Question: As described in <URL> to obtain what looks like this: .
I am not clear about the correct and the best way to achieve intersection of multiple clip paths in an SVG. I wasn't able to find much information about this on the web except <URL> though it renders the expected result on Firefox 5, Chrome and IE. Is there something wrong with the SVG? Or even if it is correct, is there a simpler/better way to achieve the intersection?
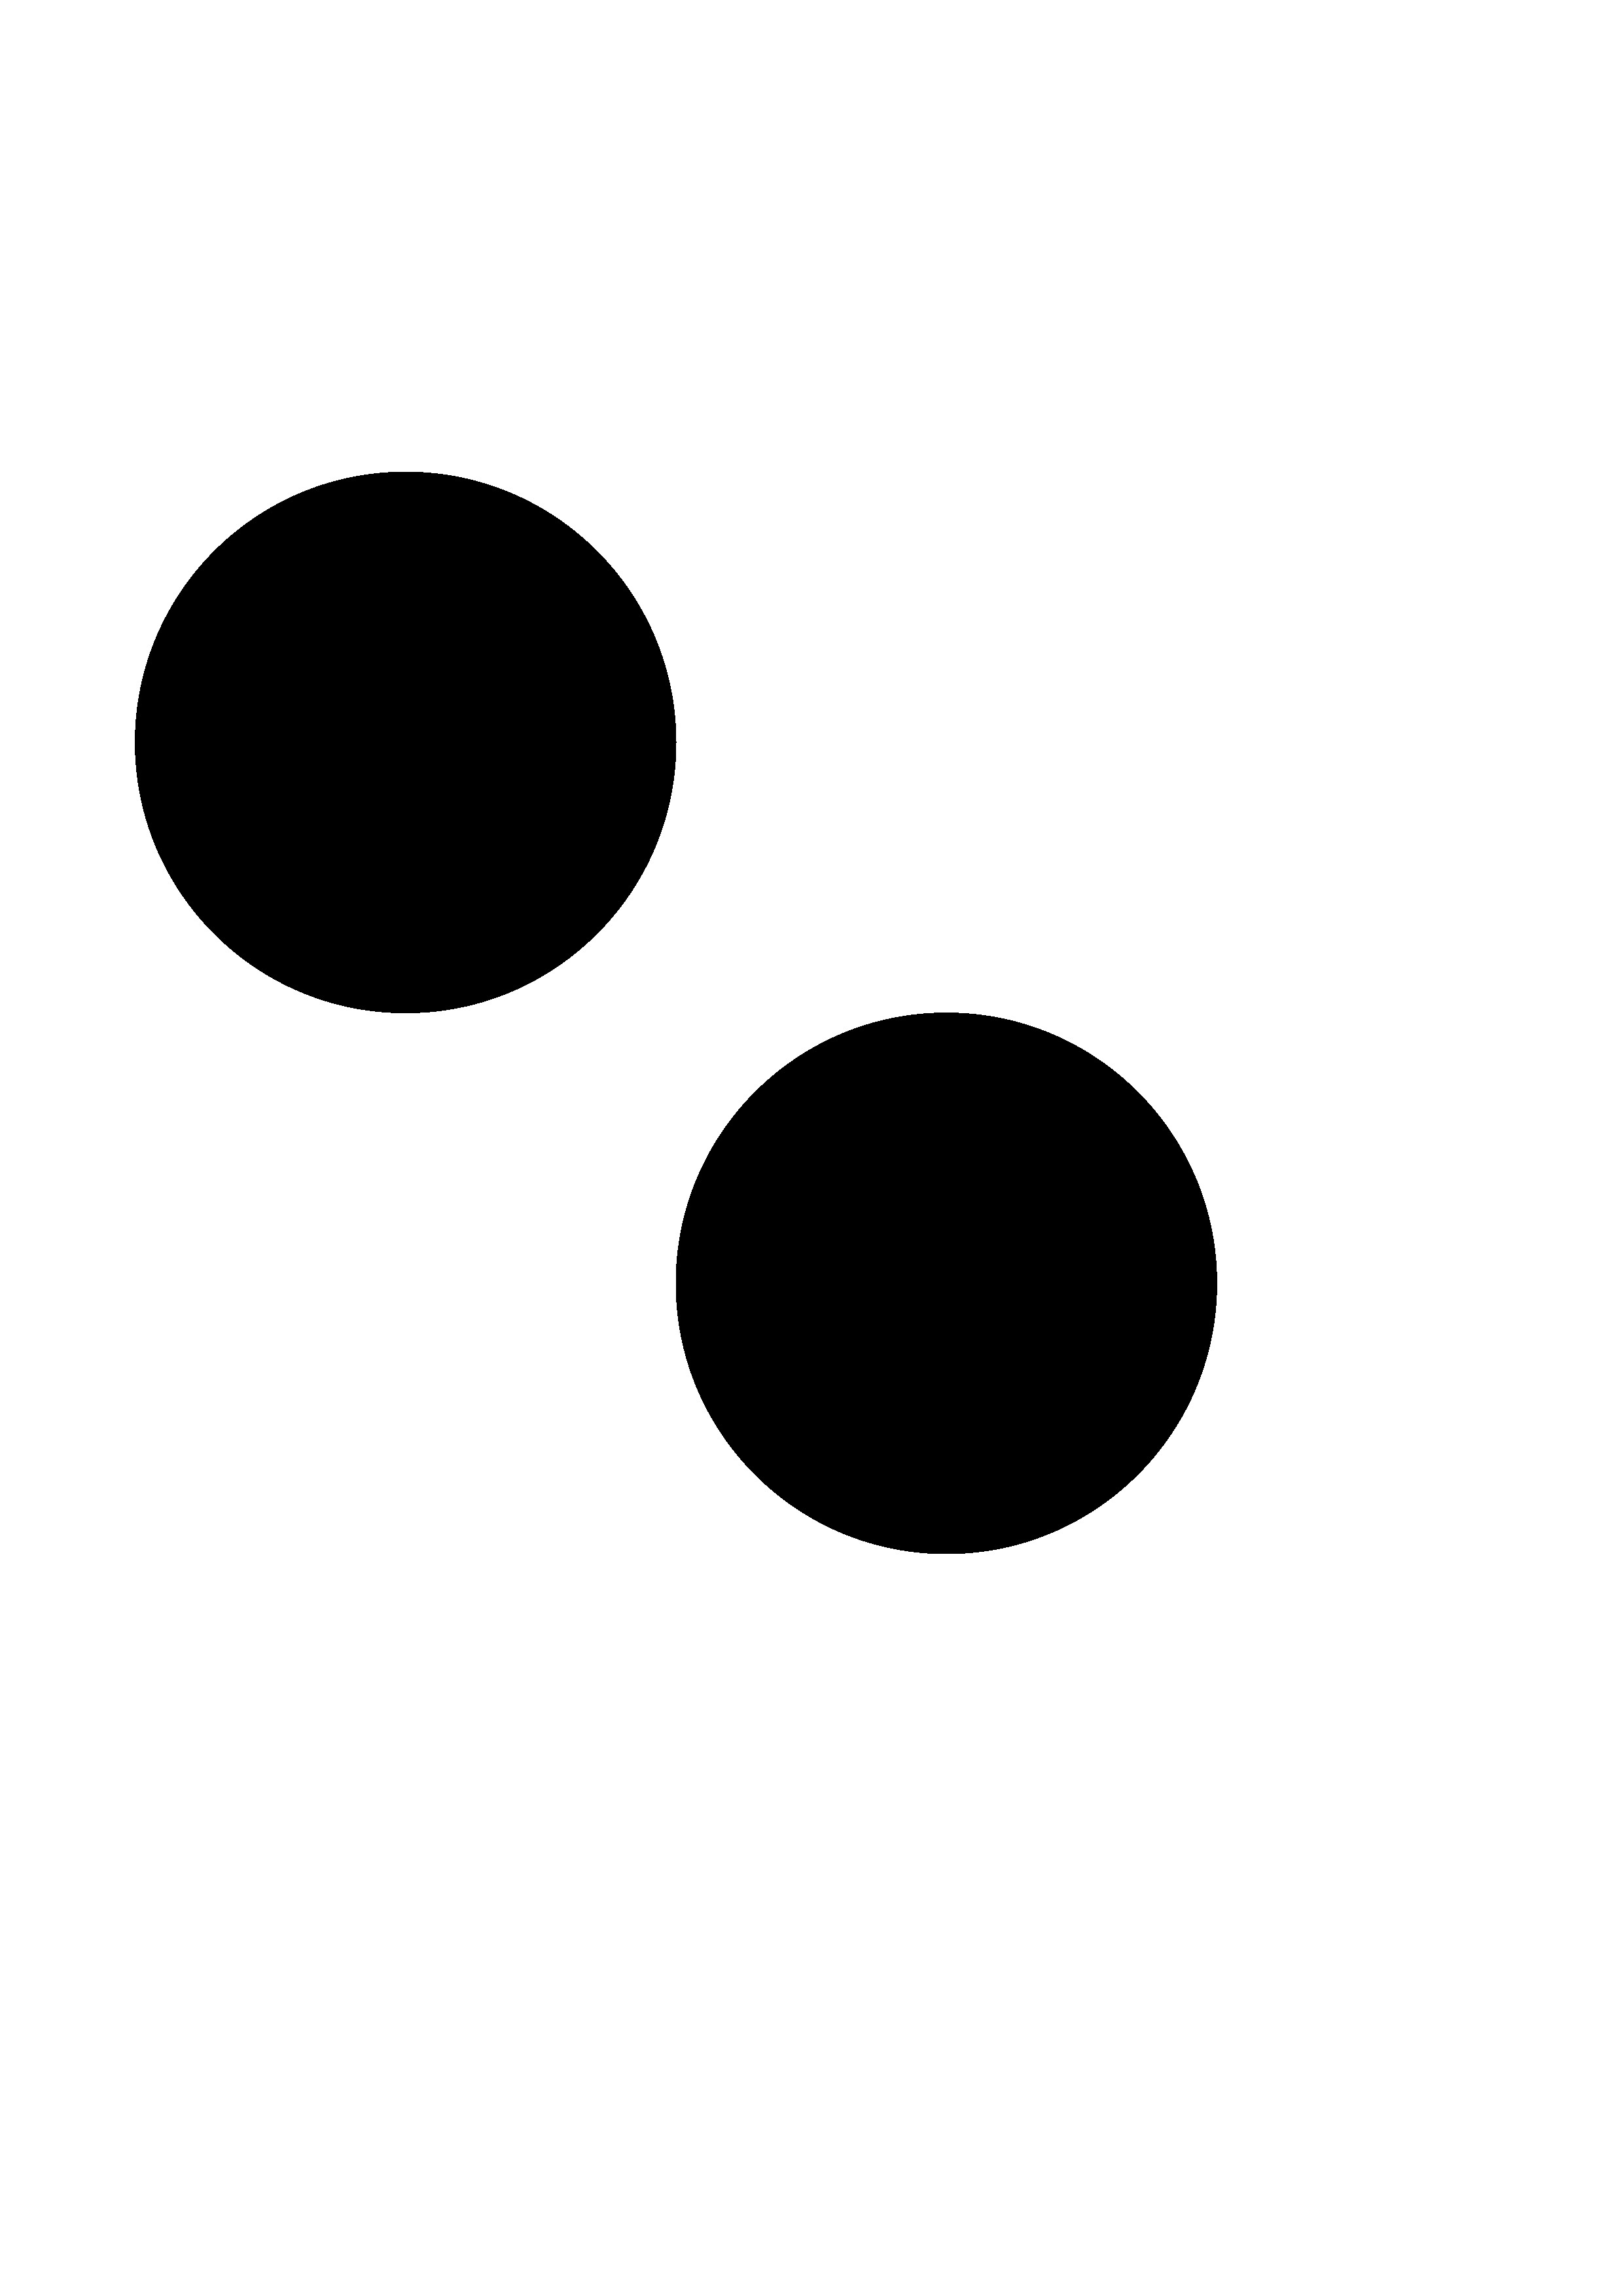
Answer: The way you've done it seens reasonable. There's a <URL> in the testsuite.